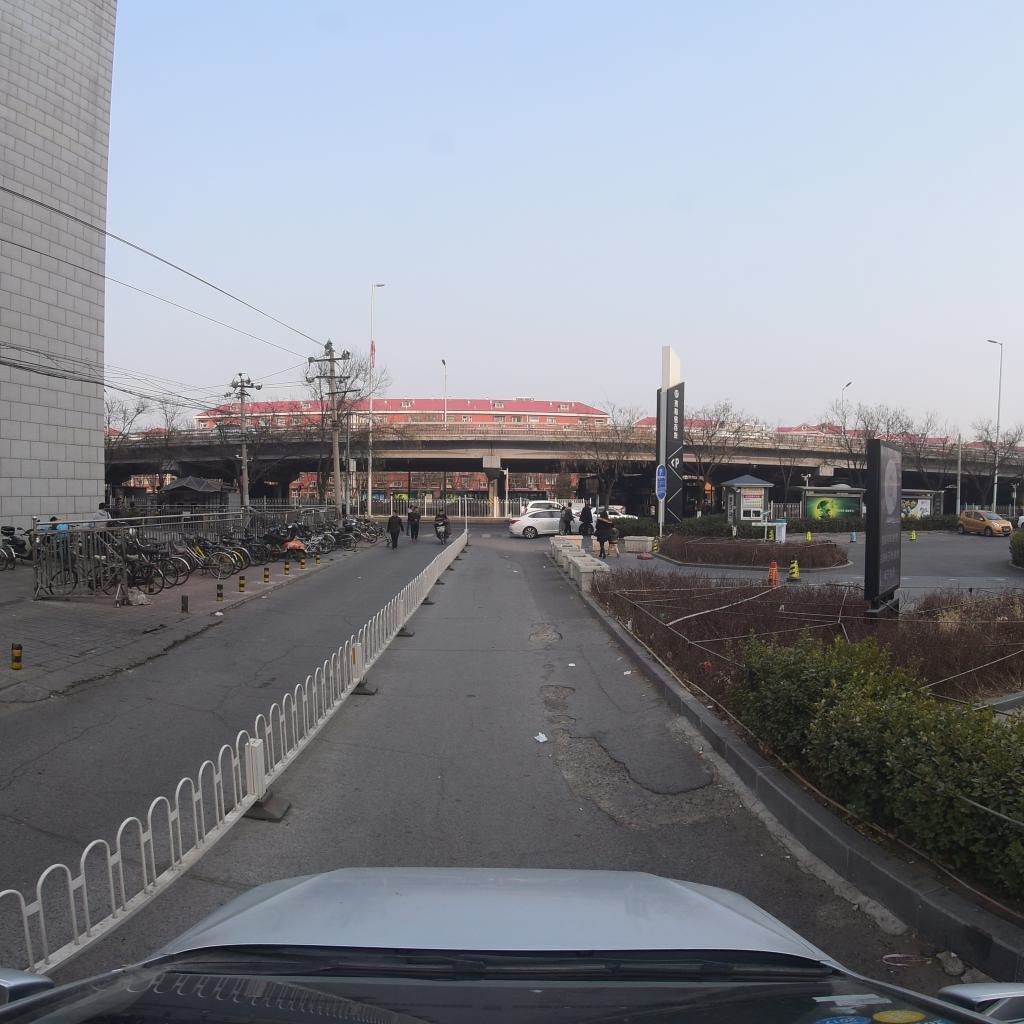
Region: Fengtai
Road damage annotations: alligator crack, transverse crack, transverse crack, pothole, transverse crack, longitudinal crack, transverse crack, longitudinal crack, pothole, pothole, pothole